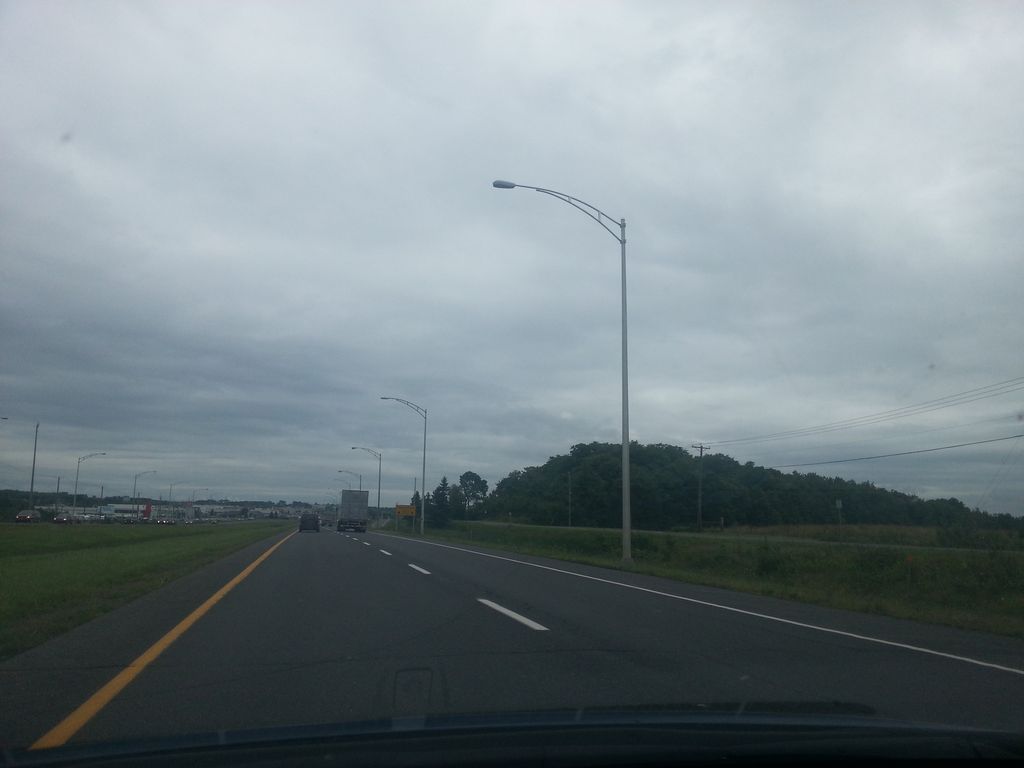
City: quebec_city